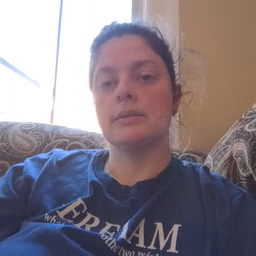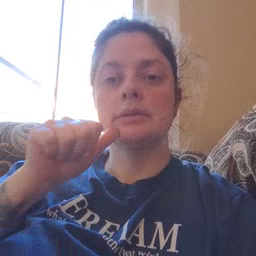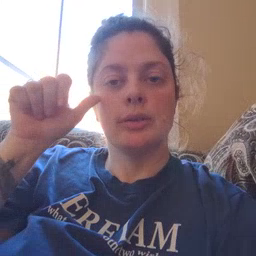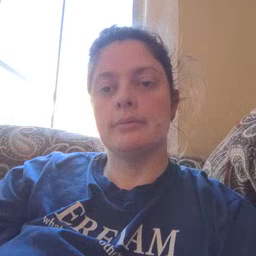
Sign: yesterday